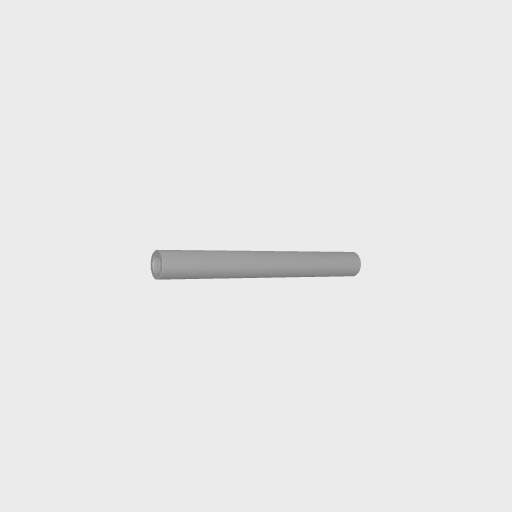
Part: Standoff6OD52